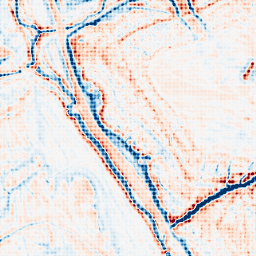
Category: edge_preserving
Decomposition family: bilateral
Decomposition parameters: d: 15
sigma_color: 100
sigma_space: 25
Upsampling method: sinc_blackman
Upsampling parameters: scale: 4
kernel_size: 4
Upsampling scale: 4